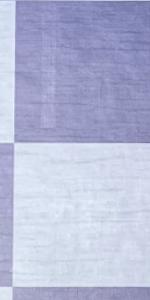
Label: Empty